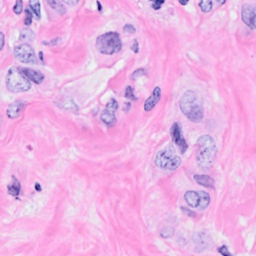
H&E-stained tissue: Breast